Question: I have the following code:
'''
from mpl_toolkits.axes_grid.axislines import SubplotZero
from matplotlib.transforms import BlendedGenericTransform
import matplotlib.pyplot as plt
import numpy
if 1:
fig = plt.figure(1)
ax = SubplotZero(fig, 111)
fig.add_subplot(ax)
ax.axhline(linewidth=1.7, color="black")
ax.axvline(linewidth=1.7, color="black")
plt.xticks([1])
plt.yticks([])
ax.text(0, 1.05, 'y', transform=BlendedGenericTransform(ax.transData, ax.transAxes), ha='center')
ax.text(1.05, 0, 'x', transform=BlendedGenericTransform(ax.transAxes, ax.transData), va='center')
for direction in ["xzero", "yzero"]:
ax.axis[direction].set_axisline_style("-|>")
ax.axis[direction].set_visible(True)
for direction in ["left", "right", "bottom", "top"]:
ax.axis[direction].set_visible(False)
x = numpy.linspace(-1, 1, 10000)
ax.plot(x, numpy.tan(2*(x - numpy.pi/2)), linewidth=1.2, color="black")
plt.ylim(-5, 5)
plt.savefig('graph.png')
'''
which produces this graph:

As you can see, not only is the tan graph sketched, but a portion of line is added to join the asymptotic regions of the tan graph, where an asymptote would normally be.
Is there some built in way to skip that section? Or will I graph separate disjoint domains of tan that are bounded by asymptotes (if you get what I mean)?
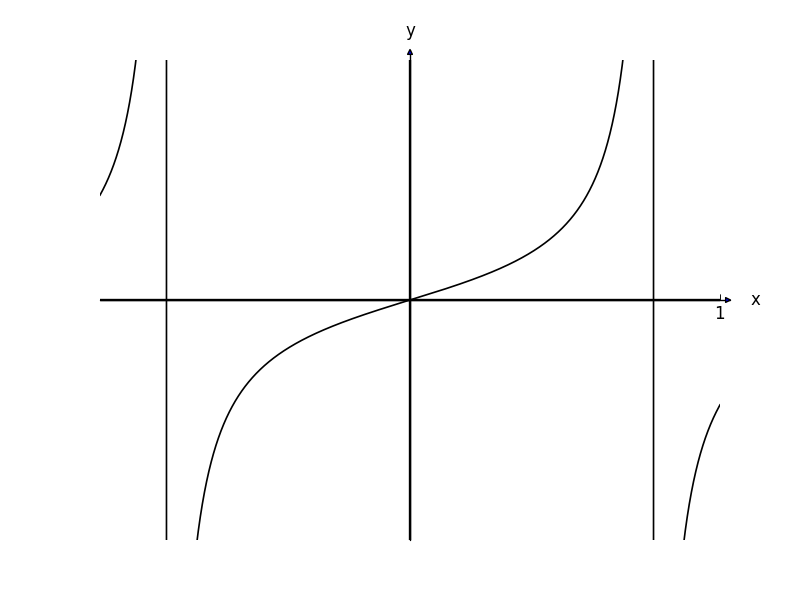
Answer: Something you could try: set a finite threshold and modify your function to provide non-finite values after those points. Practical code modification:
'''
yy = numpy.tan(2*(x - numpy.pi/2))
threshold = 10000
yy[yy>threshold] = numpy.inf
yy[yy<-threshold] = numpy.inf
ax.plot(x, yy, linewidth=1.2, color="black")
'''
Results in: